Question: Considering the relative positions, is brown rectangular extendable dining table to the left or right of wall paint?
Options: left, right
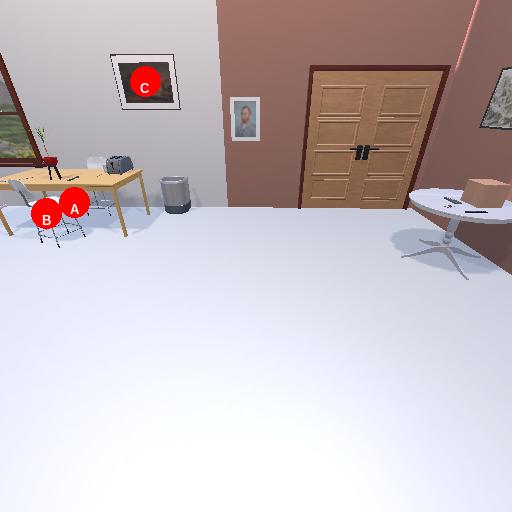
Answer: left